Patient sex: M
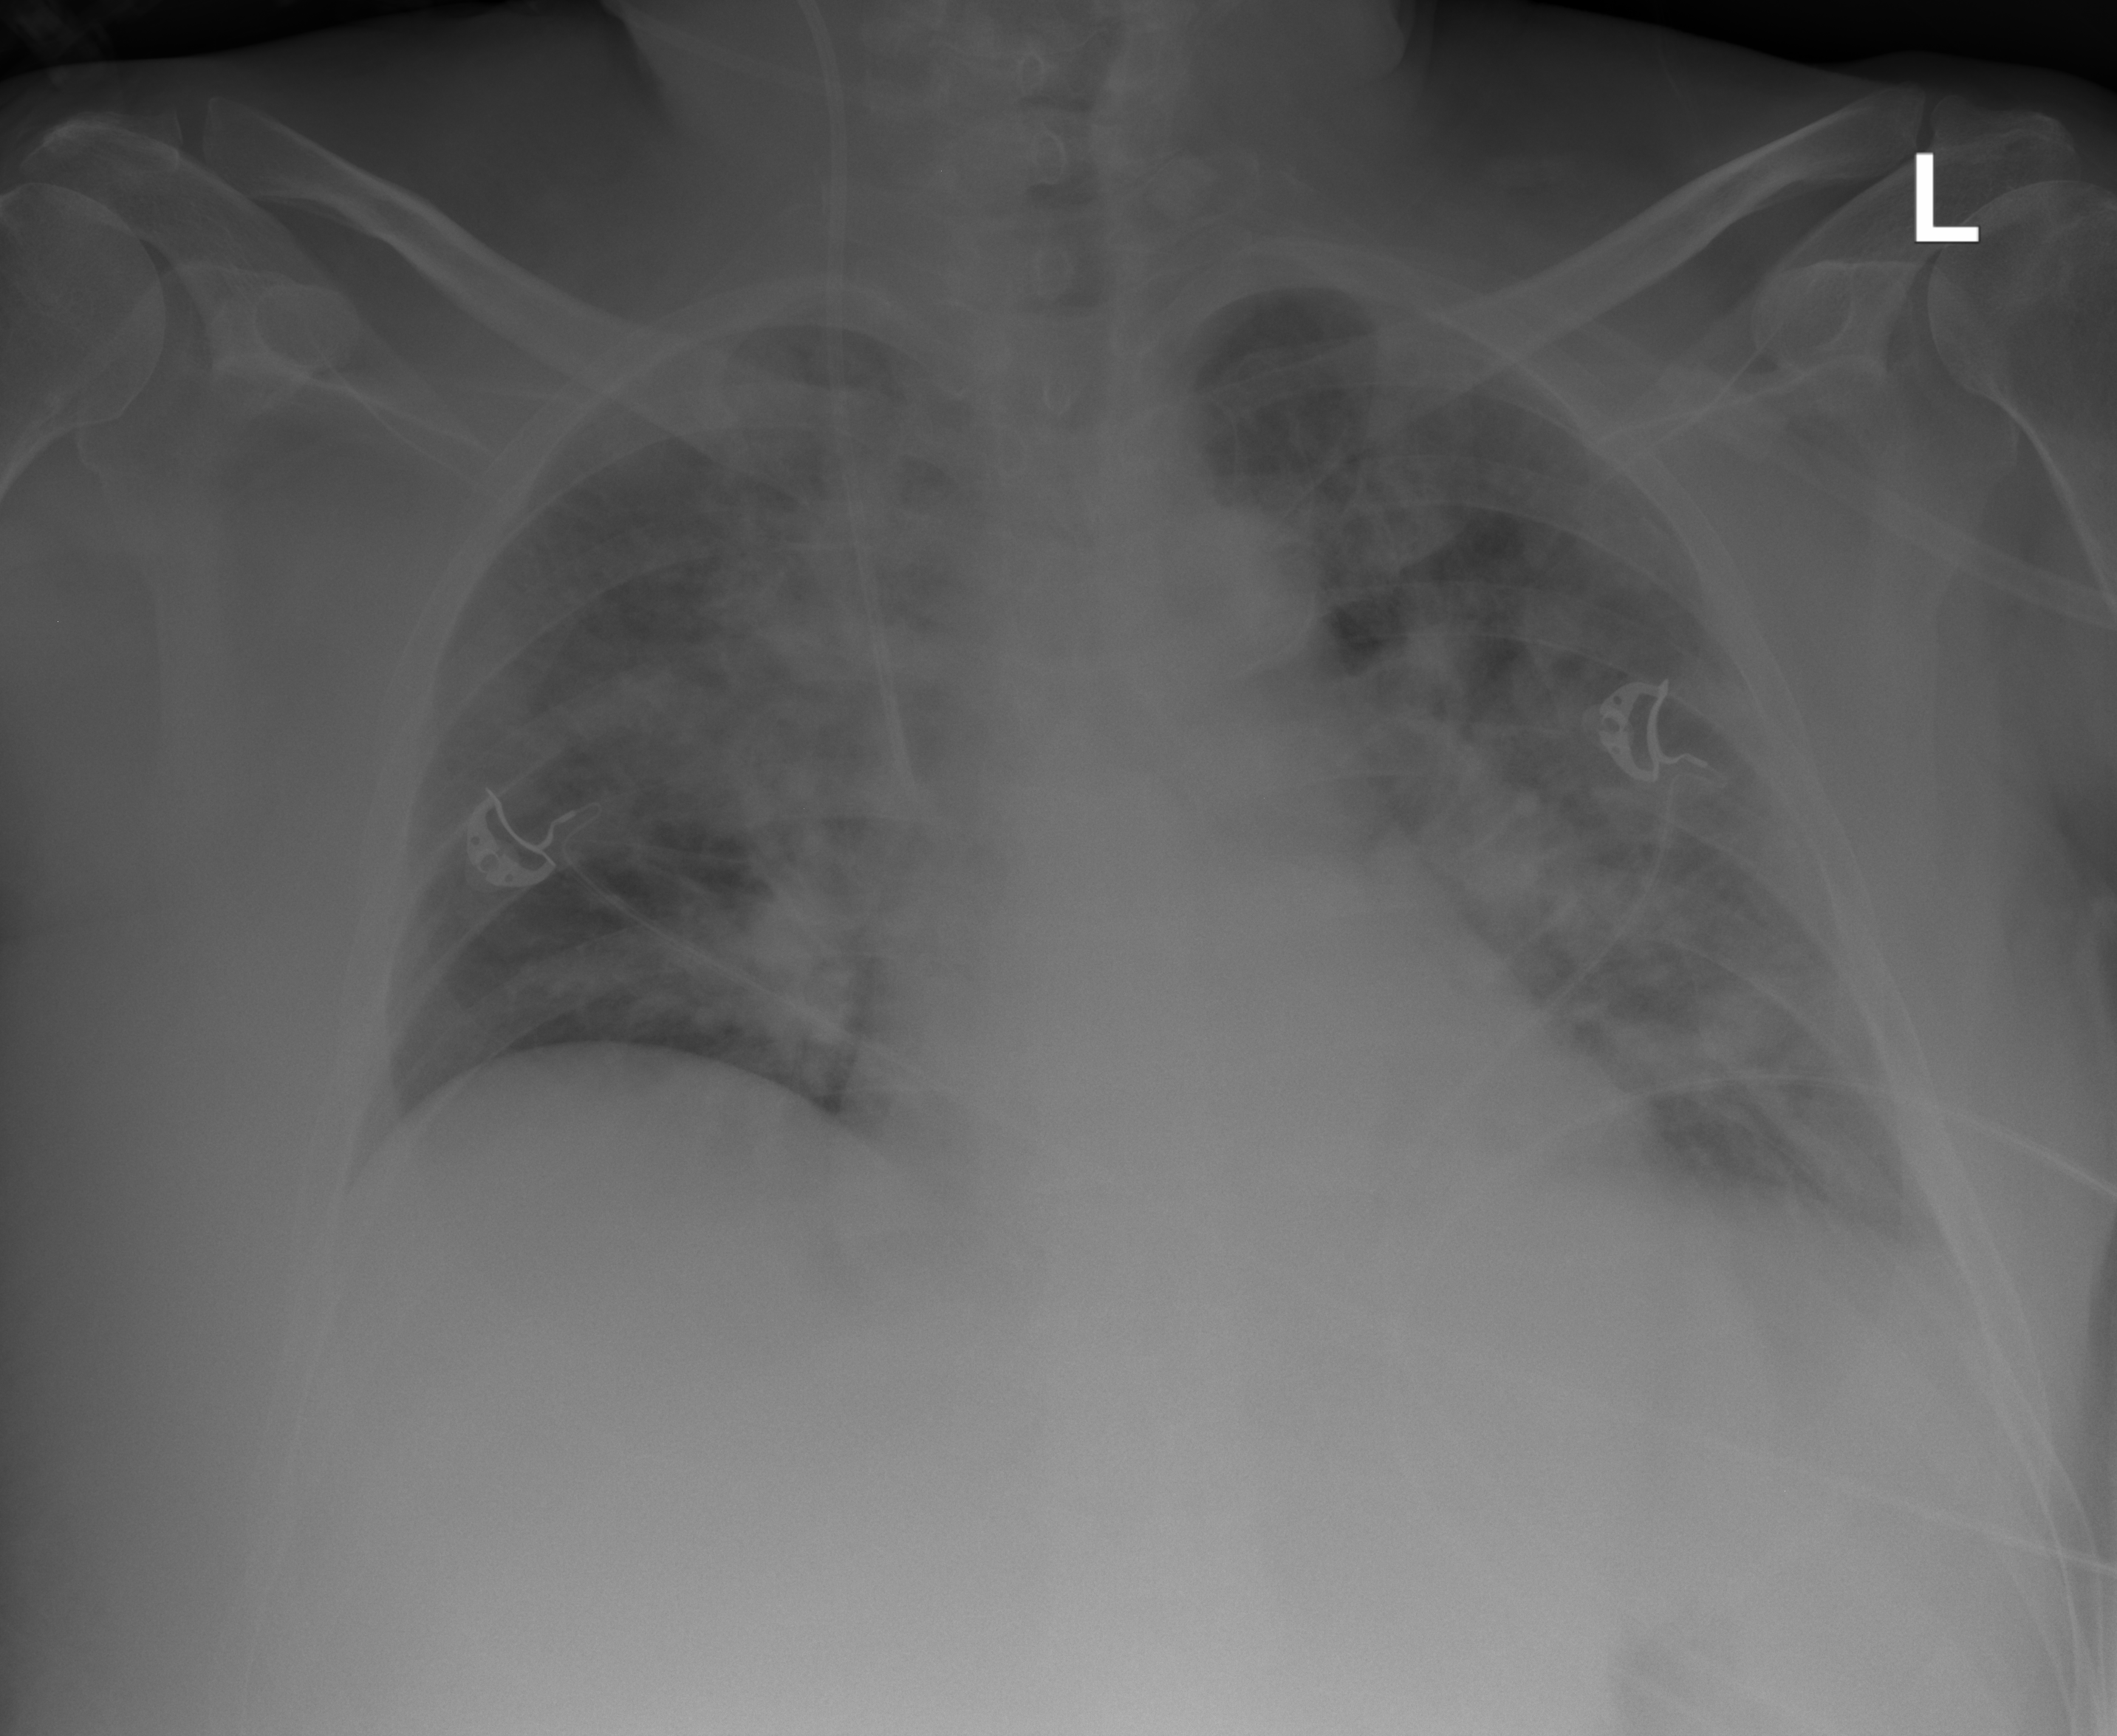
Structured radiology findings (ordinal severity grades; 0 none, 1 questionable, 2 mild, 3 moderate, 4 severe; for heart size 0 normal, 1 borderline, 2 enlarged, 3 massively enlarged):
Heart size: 0
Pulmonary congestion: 3
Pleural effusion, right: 0
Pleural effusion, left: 2
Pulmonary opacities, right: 3
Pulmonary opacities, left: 3
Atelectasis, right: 2
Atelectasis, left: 2